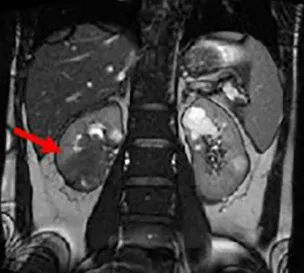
Imaging findings upon Initial Diagnosis. Alongside Magnetic Resonance Imaging (MRI) , revealed the encroachment of a mass (marked by the red arrows) measuring 4.2 x 4.0 x 3.5cm at the inferior pole of the right kidney, encompassing the renal pelvis.
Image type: radiology (mri)